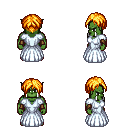
a pixel art fantasy rpg character, male body template, orc, green skin, underdress, red pants, light blonde parted hairstyle, cloth bracers, four views (front, back, left, right), 2x2 character sprite sheet, small pixel art, hard edges, no anti-aliasing